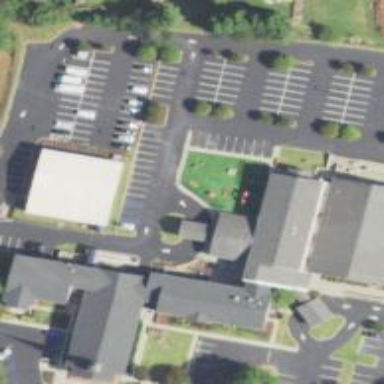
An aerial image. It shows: Beautiful church building.